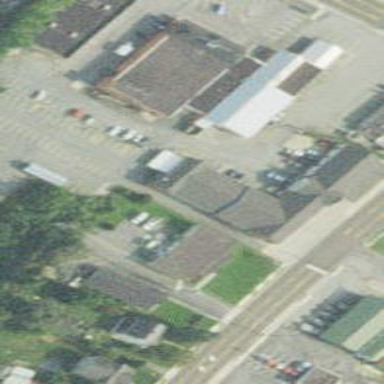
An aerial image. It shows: Fire station building.